Question: I am trying to build a hello world program in Visual Studio using OpenCL AMD SDK, but it is saying that a few commands are deprecated. I tried to define a macro 'CL_USE_DEPRECATED_OPENCL_1_2_APIS', but it's still not working. What do I need to do?
For the code I referred to : <URL>

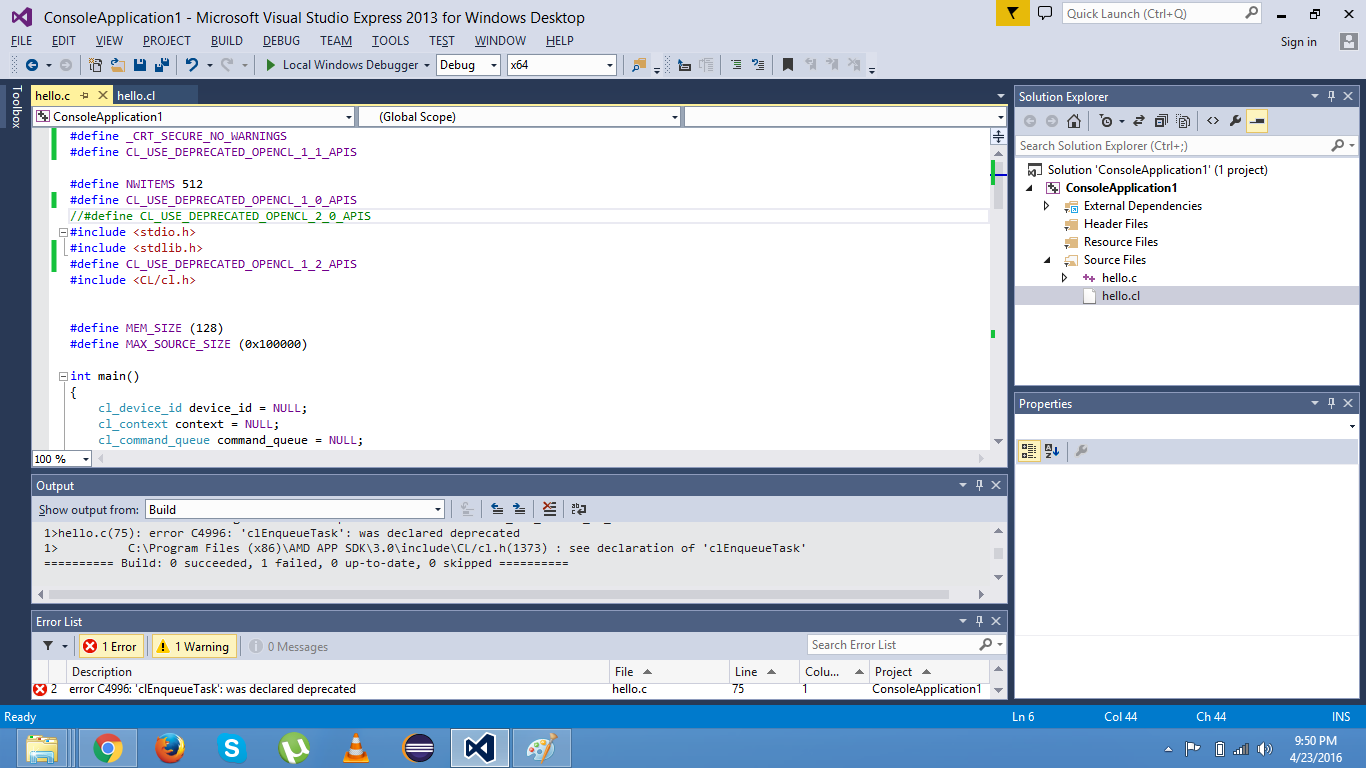
Answer: Yoink! Stealing DarkZeros comment.
From <URL> we read:
> clEnqueueTask is equivalent to calling clEnqueueNDRangeKernel with
work_dim = 1, global_work_offset = NULL, global_work_size[0] set to 1,
and local_work_size[0] set to 1.
Replace your clEnqueueTask with clEnqueueNDRangeKernel as described above.